Interaction volume radius: 5 \u00c5
Interaction volume height: 10 \u00c5
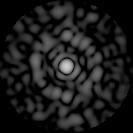
Disorder parameter: 0.8102